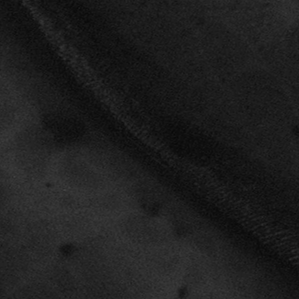
Label: frost